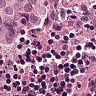
Metastatic tissue present: yes